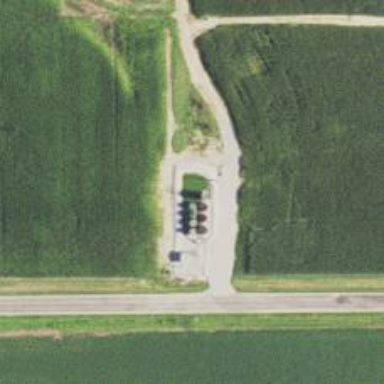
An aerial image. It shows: Storage tank that is man-made.